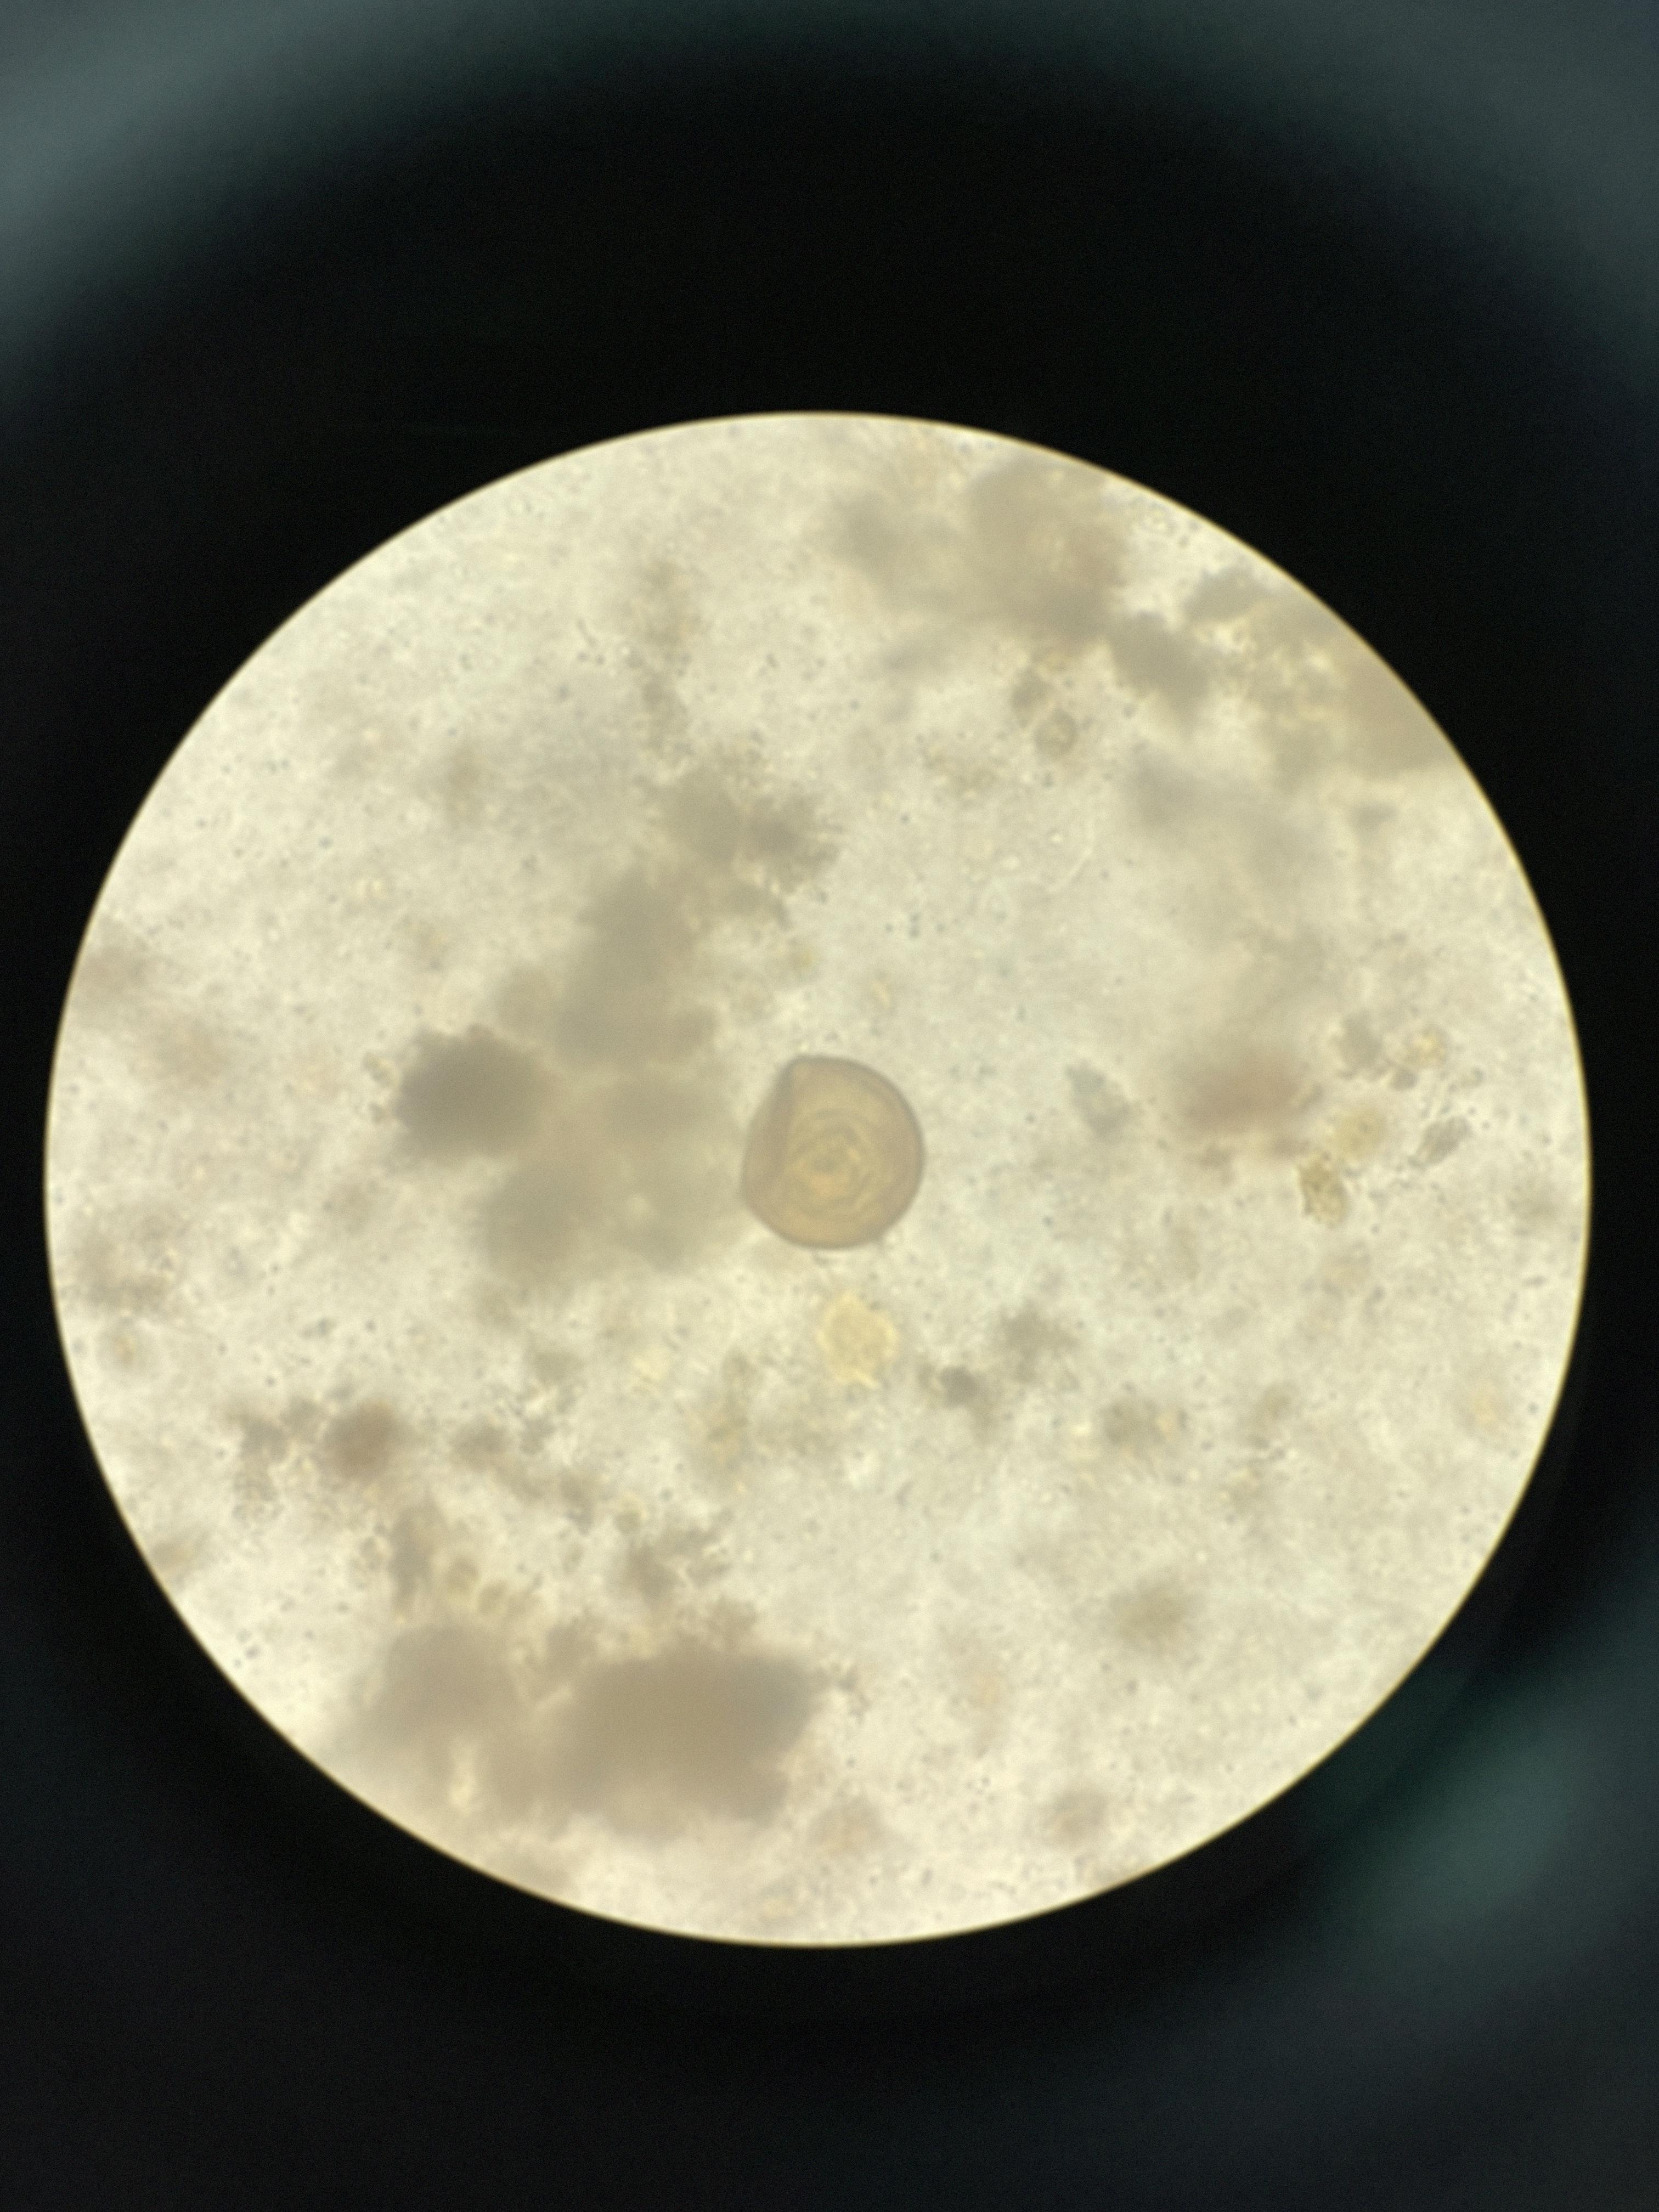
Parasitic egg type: Hymenolepis diminuta